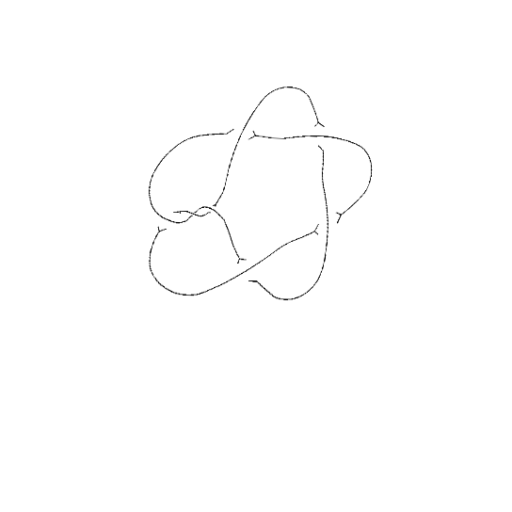
Crossing number: 7